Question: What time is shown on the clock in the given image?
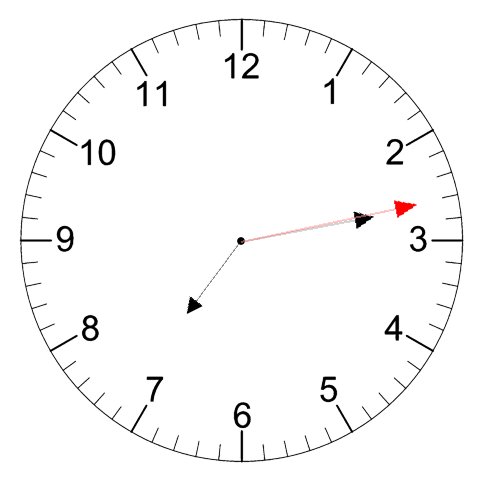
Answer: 07:13:13